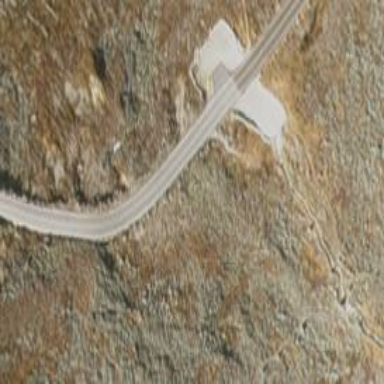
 suitable for all seasons including no snow."